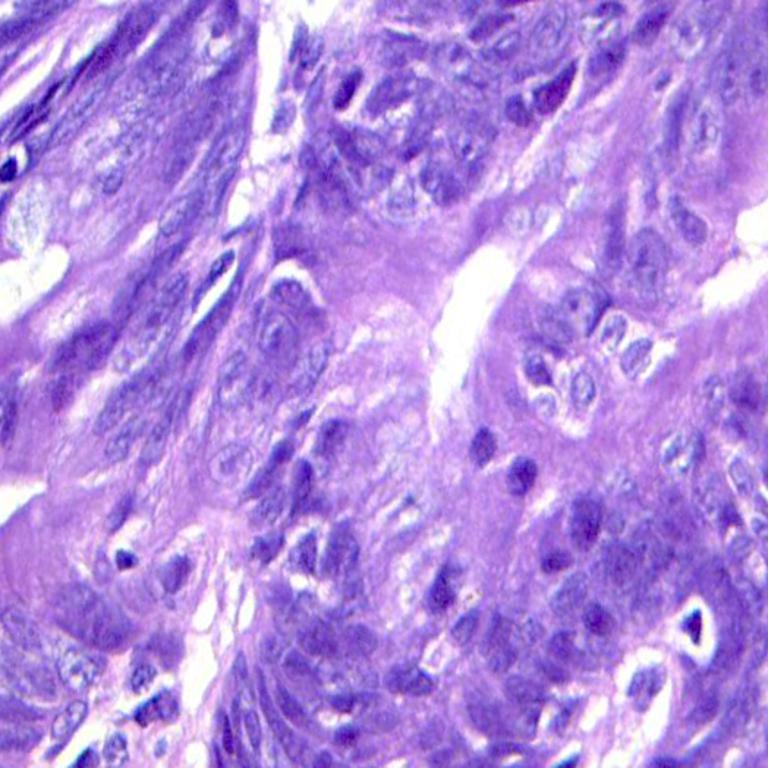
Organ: colon
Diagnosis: adenocarcinomas